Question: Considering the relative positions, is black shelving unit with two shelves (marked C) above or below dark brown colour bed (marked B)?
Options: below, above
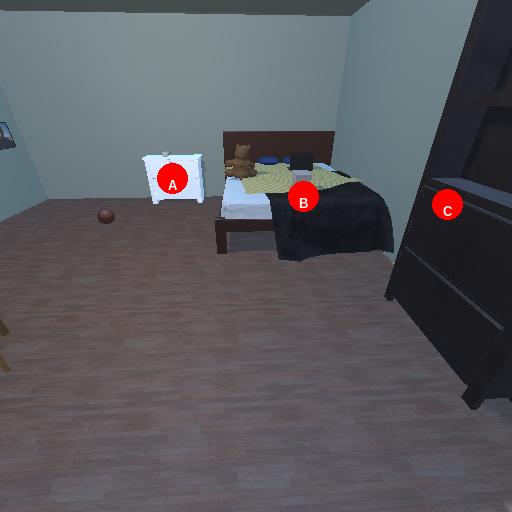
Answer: below